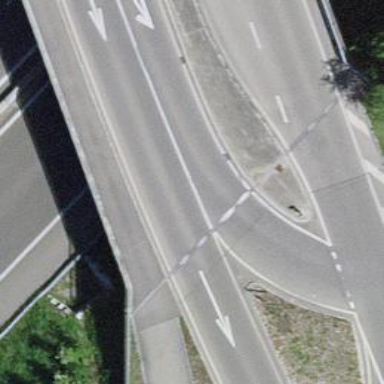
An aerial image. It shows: Secondary road on asphalt bridge.